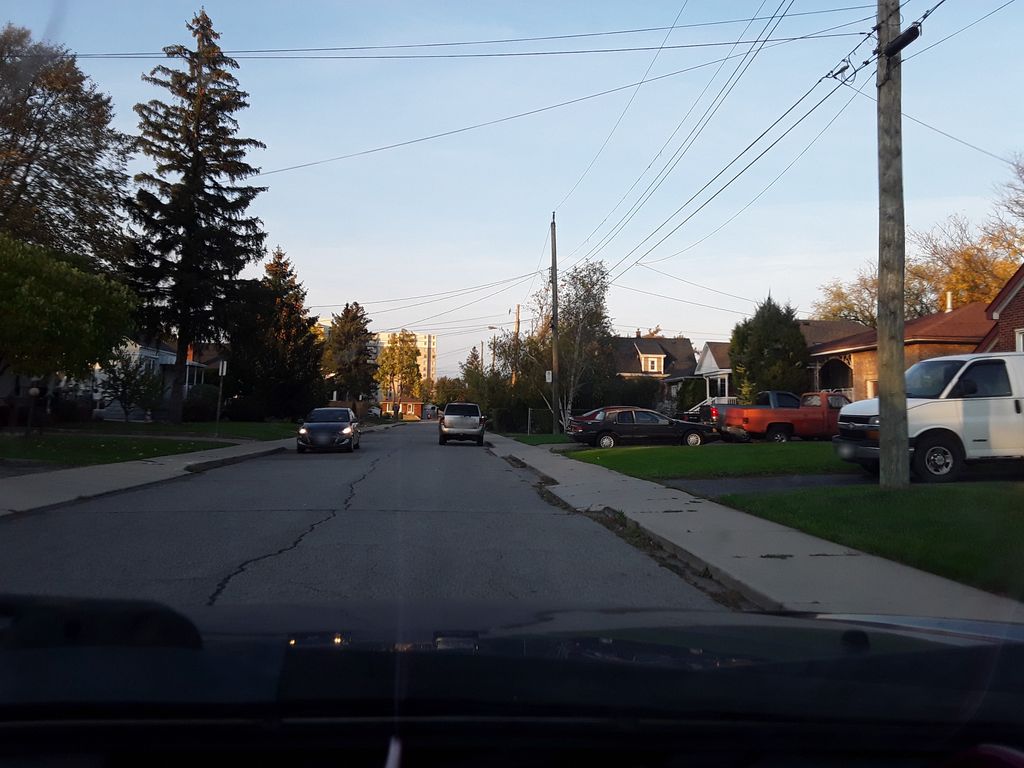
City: hamilton